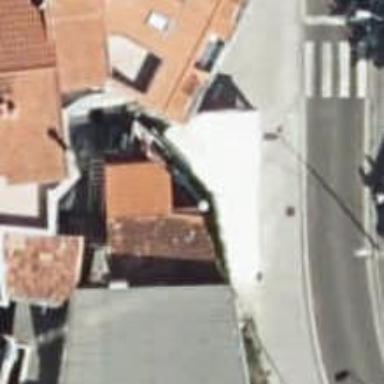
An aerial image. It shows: Restaurant.